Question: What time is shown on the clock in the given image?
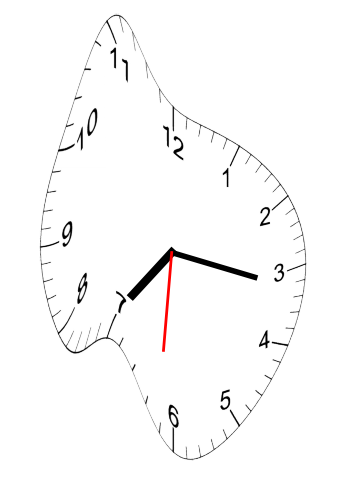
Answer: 07:16:31